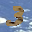
Label: 3